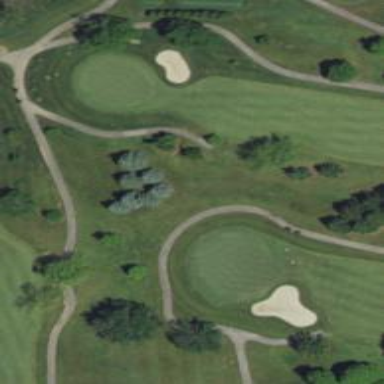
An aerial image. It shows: Path for both roads and golfers.